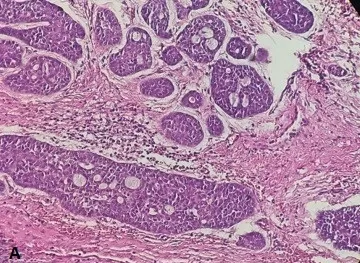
Cribriform growth pattern displaying several prominent pseudocysts surrounded by basaloid cells with hyperchromatic angulated nuclei (hematoxylin-eosin, x200).
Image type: pathology (h&e)